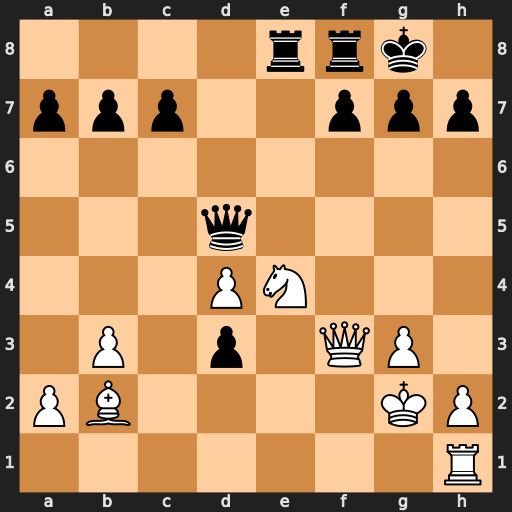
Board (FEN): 4rrk1/ppp2ppp/8/3q4/3PN3/1P1p1QP1/PB4KP/7R
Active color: w
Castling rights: -
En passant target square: -
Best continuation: Nf6+ gxf6 Qxd5